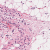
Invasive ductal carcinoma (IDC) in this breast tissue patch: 1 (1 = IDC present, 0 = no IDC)